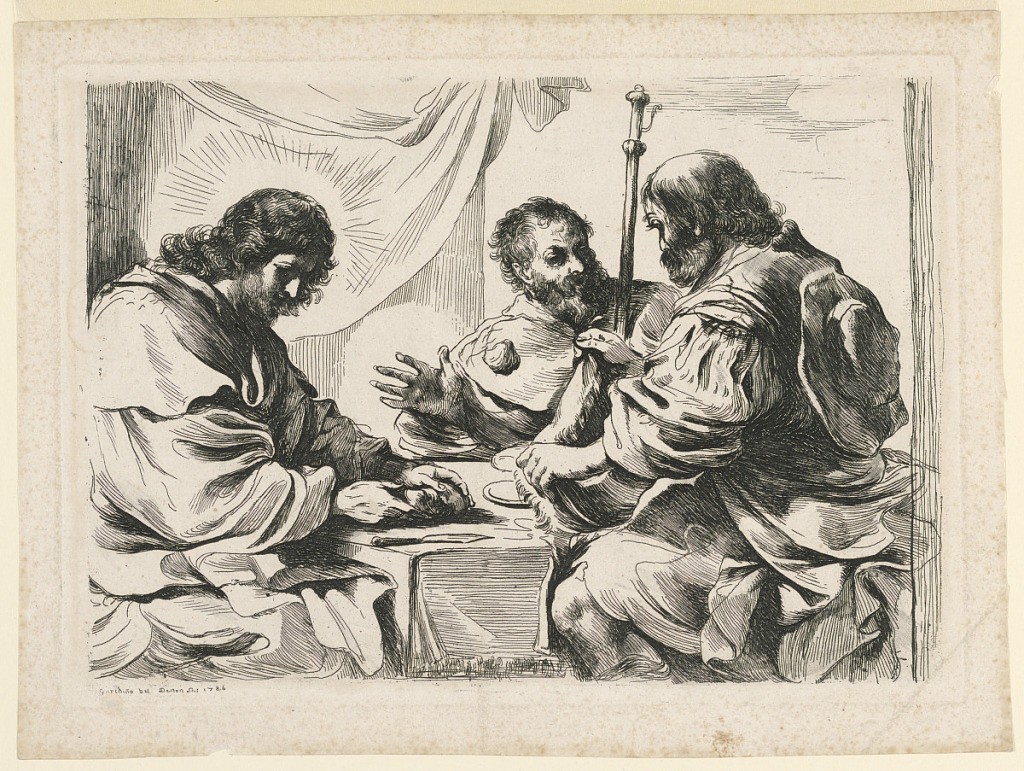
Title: The Supper at Emmaus
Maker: Dominique Vivant Denon, French, 1747 - 1825
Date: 1786
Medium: Etching on paper
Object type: Print
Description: Christ, seated at the left, breaks bread with two travellers, one designated as a pilgrim by the shell of St. James on his cape.